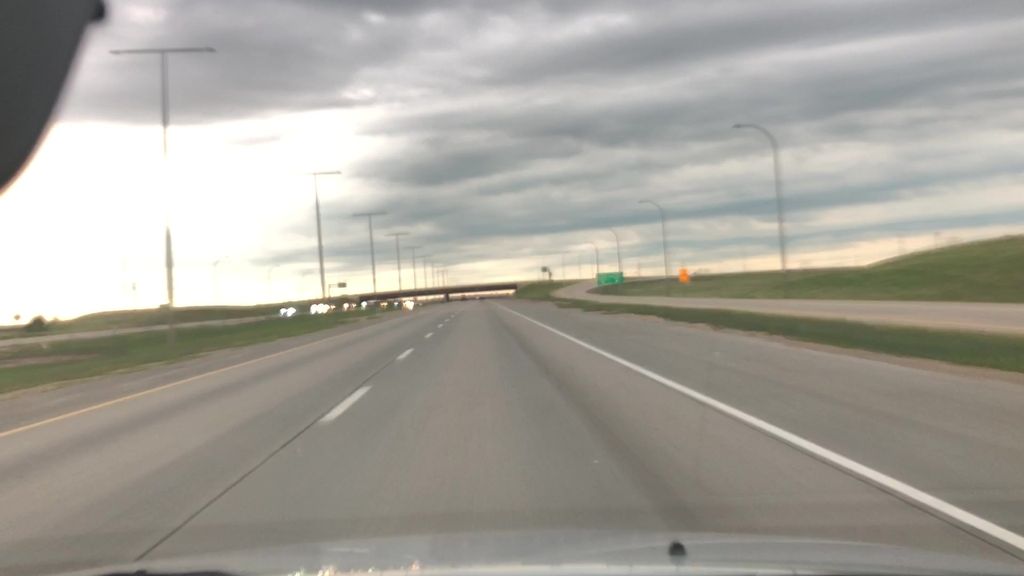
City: edmonton